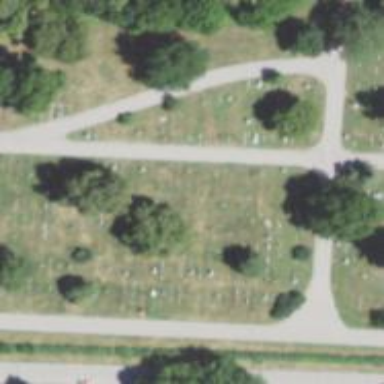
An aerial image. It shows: Sculptural memorial with historical significance.